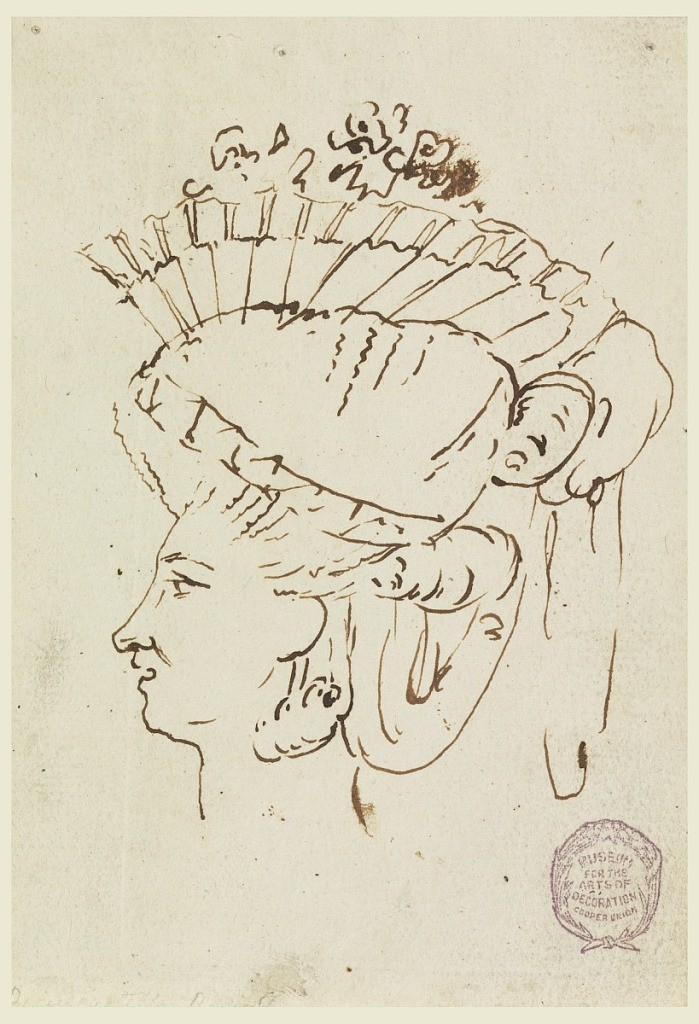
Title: Head of a Woman Wearing a Hat
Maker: Carlo Marchionni, Italian, 1702–1786
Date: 1728–84
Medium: Pen and black ink on laid paper
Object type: Drawing
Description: Profile of a woman wearing an elaborate hat and earrings, facing towards the left.